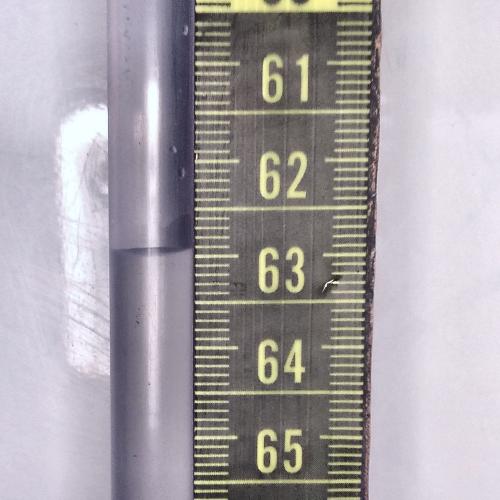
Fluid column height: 62.9 cm